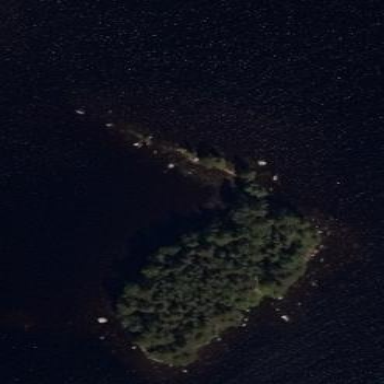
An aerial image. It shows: Islet covered in needle-leaved woodland.